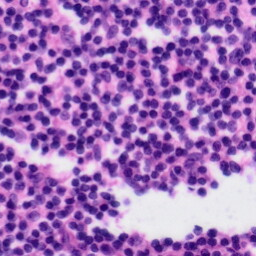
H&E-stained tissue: Tonsil